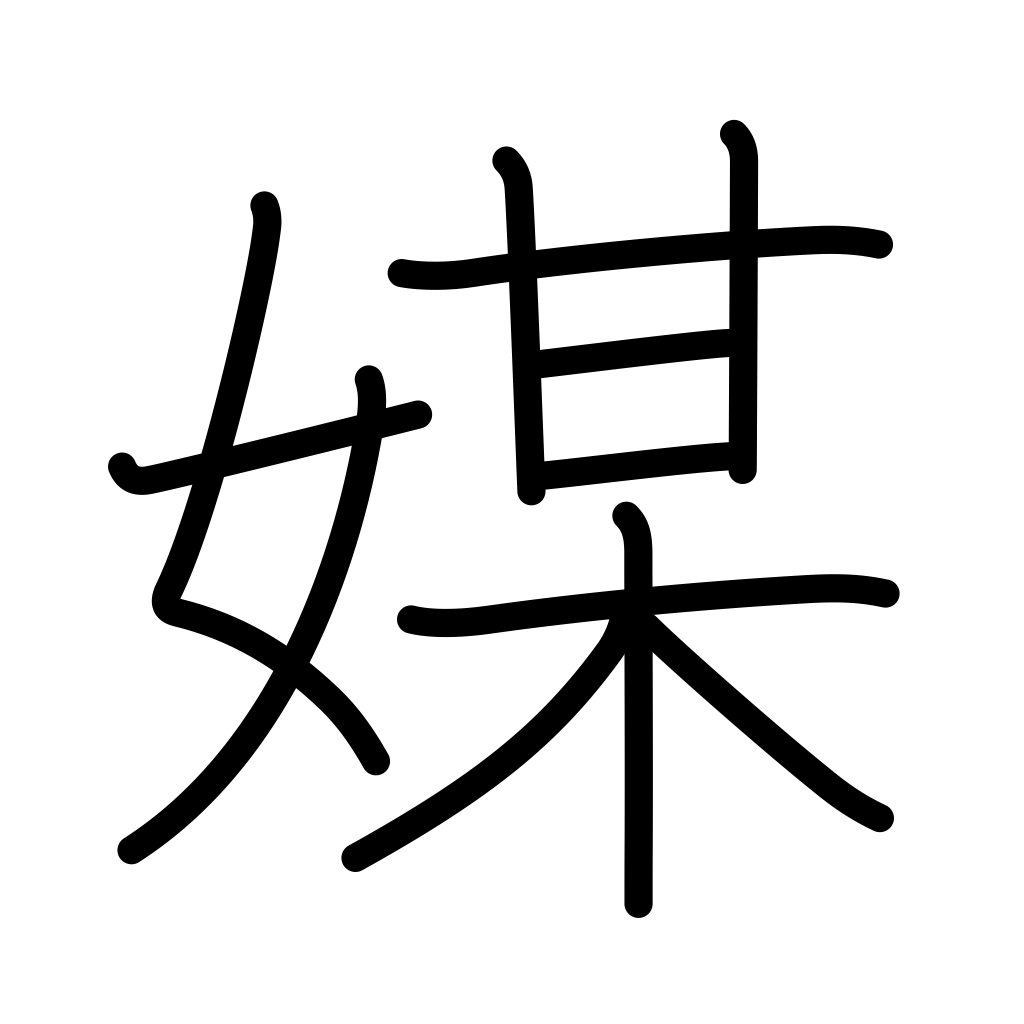
Meaning: mediator, go-between